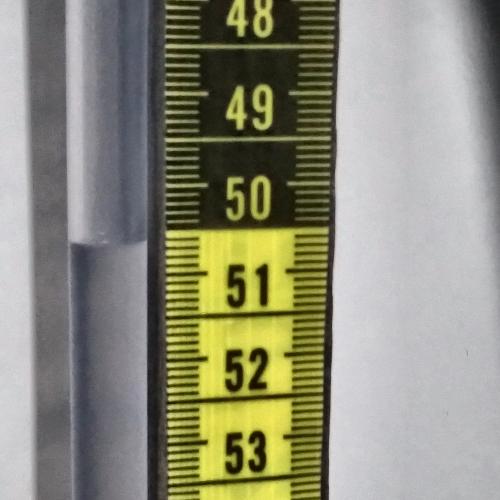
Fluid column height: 50.6 cm